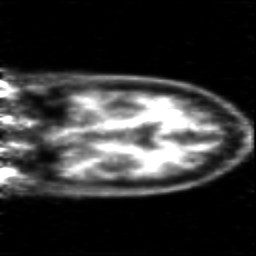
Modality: PET
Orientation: coronal
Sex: male
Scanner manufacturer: siemens